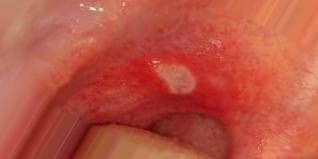
Condition: Mouth Ulcer